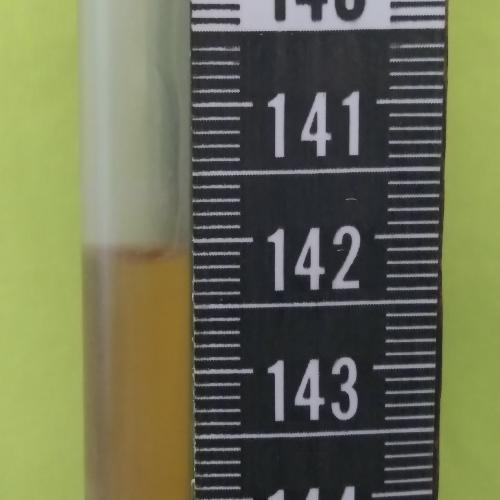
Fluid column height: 142.1 cm